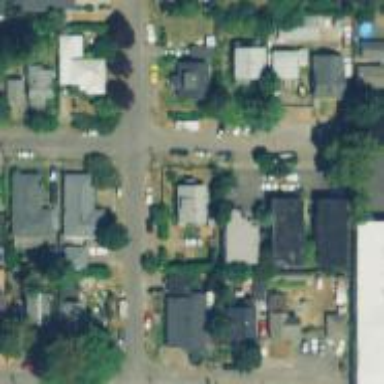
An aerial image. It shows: Residential road with sidewalk on the left side.